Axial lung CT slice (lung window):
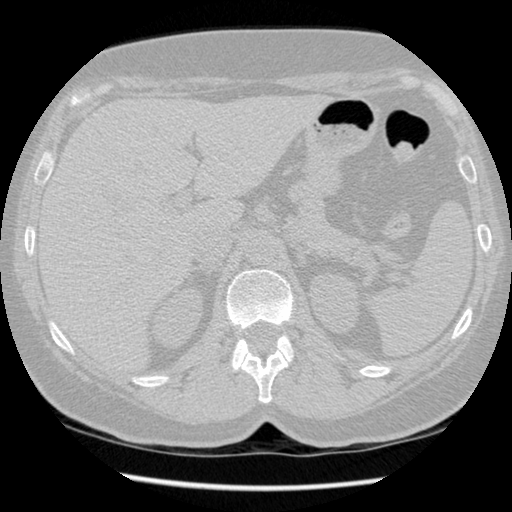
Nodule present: no